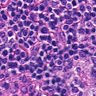
Metastatic tissue present: no